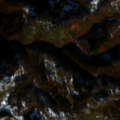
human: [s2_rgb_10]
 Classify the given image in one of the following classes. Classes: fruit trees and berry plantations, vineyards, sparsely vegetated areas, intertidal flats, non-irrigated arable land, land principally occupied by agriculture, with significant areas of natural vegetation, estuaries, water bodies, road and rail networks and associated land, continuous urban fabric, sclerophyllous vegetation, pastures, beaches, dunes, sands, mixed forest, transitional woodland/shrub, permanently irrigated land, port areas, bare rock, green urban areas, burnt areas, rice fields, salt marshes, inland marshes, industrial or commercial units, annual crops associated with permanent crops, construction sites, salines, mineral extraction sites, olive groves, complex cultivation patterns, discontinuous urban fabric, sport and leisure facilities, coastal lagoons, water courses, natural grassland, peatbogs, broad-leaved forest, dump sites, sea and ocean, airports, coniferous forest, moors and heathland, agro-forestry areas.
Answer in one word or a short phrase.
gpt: complex cultivation patterns, land principally occupied by agriculture, with significant areas of natural vegetation, broad-leaved forest